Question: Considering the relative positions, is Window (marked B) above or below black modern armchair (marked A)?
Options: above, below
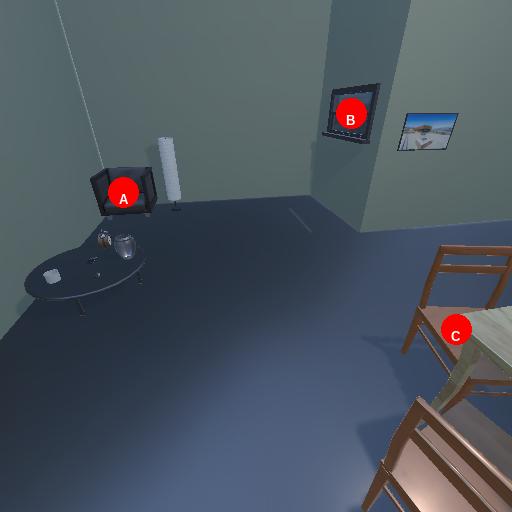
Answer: above